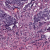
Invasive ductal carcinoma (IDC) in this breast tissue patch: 1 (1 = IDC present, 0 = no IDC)